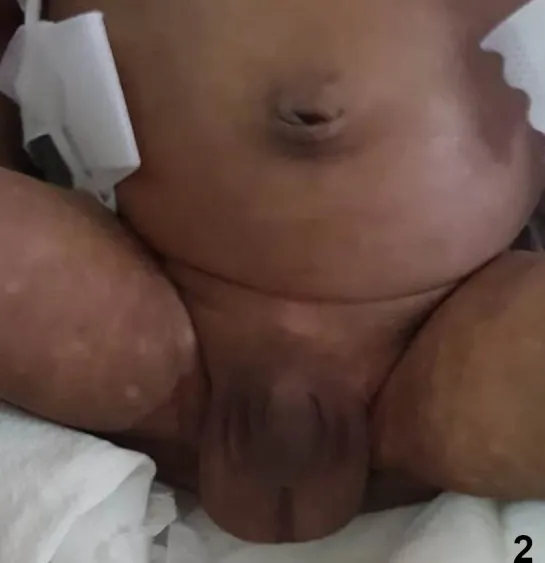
Brownish pigmentation of the genital area, groin and, thighs.
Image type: medical_photograph (other_medical_photograph)